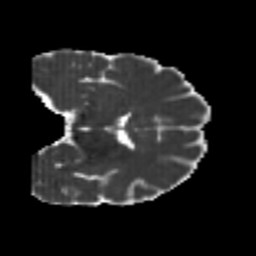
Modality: MD
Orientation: coronal
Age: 22
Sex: male
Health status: healthy
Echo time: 0.074 s